Field crop: maize
Growth stage: 1
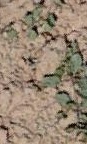
Species: convolvulus